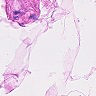
Metastatic tissue present: no